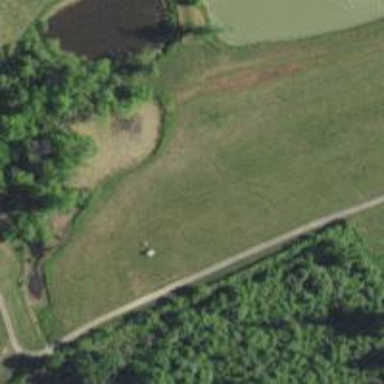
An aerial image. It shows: View of golf hole.